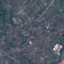
Land use / land cover class: Residential